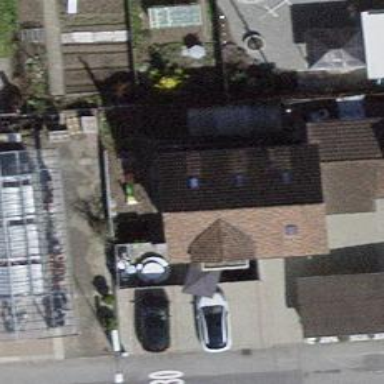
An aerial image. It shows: Gabled roof on residential building.